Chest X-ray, AP view. Patient: 49 years old, sex M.
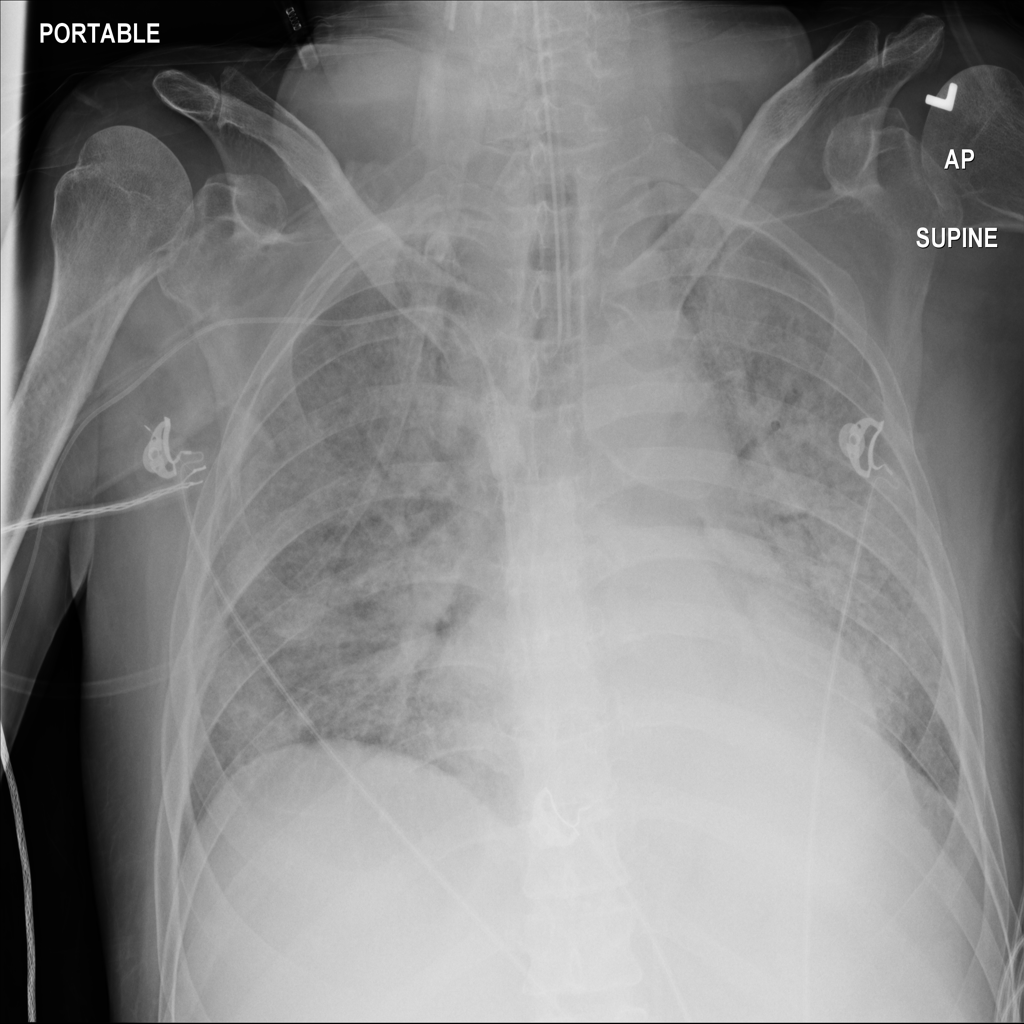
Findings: Atelectasis, Consolidation, Infiltration